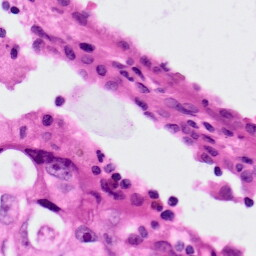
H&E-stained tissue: Lung